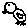
Label: bird